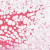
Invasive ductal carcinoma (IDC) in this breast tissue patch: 0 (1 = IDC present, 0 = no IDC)